Field crop: maize
Growth stage: 2
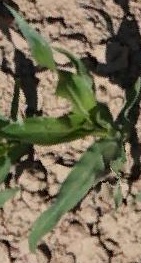
Species: maize